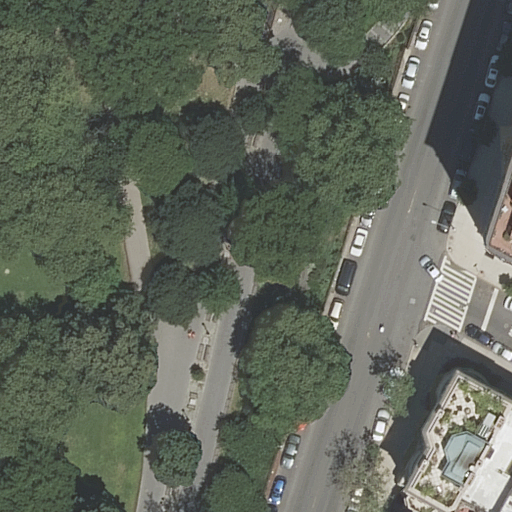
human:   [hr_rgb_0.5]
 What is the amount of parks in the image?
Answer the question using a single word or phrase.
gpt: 1

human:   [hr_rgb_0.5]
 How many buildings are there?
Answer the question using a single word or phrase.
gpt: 4

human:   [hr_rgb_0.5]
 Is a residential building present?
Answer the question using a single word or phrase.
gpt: yes

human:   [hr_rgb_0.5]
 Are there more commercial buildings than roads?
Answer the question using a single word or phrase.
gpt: no

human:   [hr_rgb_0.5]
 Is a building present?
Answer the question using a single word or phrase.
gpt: yes

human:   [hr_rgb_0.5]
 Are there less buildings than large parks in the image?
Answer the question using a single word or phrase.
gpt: no

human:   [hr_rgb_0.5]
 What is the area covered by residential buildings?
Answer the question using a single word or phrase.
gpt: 118m2

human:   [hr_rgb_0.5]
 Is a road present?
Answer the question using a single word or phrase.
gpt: yes

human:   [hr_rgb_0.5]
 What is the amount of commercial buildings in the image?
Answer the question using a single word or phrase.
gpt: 0

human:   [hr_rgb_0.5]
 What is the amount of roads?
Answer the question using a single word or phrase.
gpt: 4

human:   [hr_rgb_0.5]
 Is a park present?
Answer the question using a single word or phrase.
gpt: yes

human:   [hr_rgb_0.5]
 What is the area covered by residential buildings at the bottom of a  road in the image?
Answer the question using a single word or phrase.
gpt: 77m2

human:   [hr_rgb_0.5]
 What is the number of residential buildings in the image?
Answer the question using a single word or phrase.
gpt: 4

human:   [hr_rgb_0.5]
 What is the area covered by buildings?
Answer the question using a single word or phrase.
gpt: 118m2

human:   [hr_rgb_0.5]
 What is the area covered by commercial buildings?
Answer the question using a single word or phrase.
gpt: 0m2

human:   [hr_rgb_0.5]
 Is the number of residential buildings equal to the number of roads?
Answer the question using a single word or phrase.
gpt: yes

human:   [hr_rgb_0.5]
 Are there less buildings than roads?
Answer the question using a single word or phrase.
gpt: no

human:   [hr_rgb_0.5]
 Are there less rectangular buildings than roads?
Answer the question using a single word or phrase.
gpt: yes

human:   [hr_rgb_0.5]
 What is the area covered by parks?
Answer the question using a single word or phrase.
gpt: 10629m2

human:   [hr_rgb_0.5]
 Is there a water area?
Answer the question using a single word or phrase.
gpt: no

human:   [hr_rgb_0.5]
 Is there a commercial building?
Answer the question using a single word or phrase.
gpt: no

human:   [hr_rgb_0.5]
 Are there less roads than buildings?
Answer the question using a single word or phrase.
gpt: no

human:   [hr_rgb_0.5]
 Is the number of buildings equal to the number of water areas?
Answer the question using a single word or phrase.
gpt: no

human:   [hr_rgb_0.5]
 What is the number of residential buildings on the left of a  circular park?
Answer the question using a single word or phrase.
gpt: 0

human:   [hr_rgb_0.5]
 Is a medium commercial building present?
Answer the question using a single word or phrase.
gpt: no

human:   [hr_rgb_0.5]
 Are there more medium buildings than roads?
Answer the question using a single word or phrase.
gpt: no

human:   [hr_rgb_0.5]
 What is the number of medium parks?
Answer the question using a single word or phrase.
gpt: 0

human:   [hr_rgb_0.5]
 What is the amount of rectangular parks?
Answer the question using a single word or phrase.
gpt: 1

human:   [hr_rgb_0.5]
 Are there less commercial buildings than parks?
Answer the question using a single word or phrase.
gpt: yes

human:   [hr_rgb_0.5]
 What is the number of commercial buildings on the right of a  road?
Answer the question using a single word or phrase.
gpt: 0

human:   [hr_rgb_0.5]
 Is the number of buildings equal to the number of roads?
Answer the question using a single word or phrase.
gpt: yes

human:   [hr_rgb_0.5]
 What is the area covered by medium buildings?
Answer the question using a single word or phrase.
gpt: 0m2

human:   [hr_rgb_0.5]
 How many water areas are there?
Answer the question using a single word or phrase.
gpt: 0

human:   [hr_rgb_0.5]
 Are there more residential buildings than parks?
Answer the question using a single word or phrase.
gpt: yes

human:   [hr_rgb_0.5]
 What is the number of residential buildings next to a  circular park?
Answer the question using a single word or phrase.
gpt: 0

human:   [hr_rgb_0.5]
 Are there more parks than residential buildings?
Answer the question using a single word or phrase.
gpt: no

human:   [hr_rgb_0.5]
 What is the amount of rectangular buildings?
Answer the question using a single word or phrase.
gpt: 3

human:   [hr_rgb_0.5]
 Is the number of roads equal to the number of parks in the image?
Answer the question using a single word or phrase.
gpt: no

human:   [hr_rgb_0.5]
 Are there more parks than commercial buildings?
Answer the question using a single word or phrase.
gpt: yes

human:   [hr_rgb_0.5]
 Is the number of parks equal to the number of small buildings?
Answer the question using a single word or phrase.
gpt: no

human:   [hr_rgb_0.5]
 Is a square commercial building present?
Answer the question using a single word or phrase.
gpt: no

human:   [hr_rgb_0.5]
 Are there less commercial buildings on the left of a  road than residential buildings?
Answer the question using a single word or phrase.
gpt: yes

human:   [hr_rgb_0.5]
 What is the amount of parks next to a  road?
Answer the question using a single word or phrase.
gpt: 1

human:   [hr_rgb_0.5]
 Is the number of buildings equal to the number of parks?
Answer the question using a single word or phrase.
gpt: no

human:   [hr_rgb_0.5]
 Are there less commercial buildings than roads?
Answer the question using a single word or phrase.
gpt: yes

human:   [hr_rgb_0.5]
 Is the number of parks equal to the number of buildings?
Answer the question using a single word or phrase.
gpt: no

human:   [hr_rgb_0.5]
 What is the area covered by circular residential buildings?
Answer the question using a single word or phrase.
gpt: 0m2

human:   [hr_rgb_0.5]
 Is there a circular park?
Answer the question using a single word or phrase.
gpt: no

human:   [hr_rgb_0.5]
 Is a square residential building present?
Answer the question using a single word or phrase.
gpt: no

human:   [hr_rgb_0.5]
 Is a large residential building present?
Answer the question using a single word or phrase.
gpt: no

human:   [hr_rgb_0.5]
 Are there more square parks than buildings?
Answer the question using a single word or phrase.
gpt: no

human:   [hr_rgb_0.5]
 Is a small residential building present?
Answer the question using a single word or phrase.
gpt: yes

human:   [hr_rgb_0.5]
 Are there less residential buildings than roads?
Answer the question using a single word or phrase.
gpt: no

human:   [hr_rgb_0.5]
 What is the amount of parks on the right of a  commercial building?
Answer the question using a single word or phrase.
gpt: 0

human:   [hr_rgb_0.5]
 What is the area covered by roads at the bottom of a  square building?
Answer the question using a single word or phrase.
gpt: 0m2

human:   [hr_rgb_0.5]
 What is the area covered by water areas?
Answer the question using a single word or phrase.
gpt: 0m2

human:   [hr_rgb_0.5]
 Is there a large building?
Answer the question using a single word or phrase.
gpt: no

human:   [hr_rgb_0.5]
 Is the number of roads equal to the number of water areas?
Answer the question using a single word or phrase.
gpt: no

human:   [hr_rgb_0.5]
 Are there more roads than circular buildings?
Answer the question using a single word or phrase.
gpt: yes

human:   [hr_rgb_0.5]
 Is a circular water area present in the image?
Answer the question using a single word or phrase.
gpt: no

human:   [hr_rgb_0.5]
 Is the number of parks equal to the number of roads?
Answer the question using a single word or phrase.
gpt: no

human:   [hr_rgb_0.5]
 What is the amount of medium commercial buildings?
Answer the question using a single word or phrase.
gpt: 0

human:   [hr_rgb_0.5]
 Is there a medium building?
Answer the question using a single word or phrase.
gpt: no

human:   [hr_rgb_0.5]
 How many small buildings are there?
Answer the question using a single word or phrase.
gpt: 4